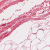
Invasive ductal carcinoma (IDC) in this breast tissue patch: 0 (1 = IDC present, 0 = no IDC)